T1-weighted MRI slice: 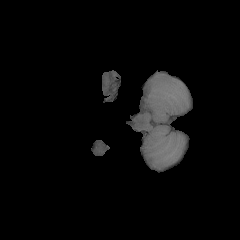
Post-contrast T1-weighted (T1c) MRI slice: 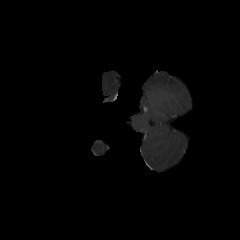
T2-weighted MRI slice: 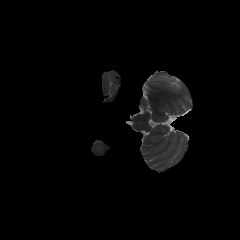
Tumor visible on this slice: no